Field crop: maize
Growth stage: 1
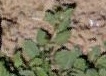
Species: convolvulus